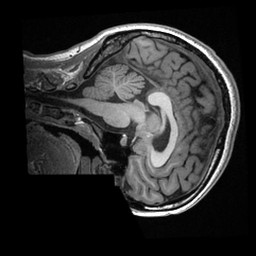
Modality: T1w
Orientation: sagittal
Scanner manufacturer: ge
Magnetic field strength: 3 T
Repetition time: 0.007676 s
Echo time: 0.002936 s